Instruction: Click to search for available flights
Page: home
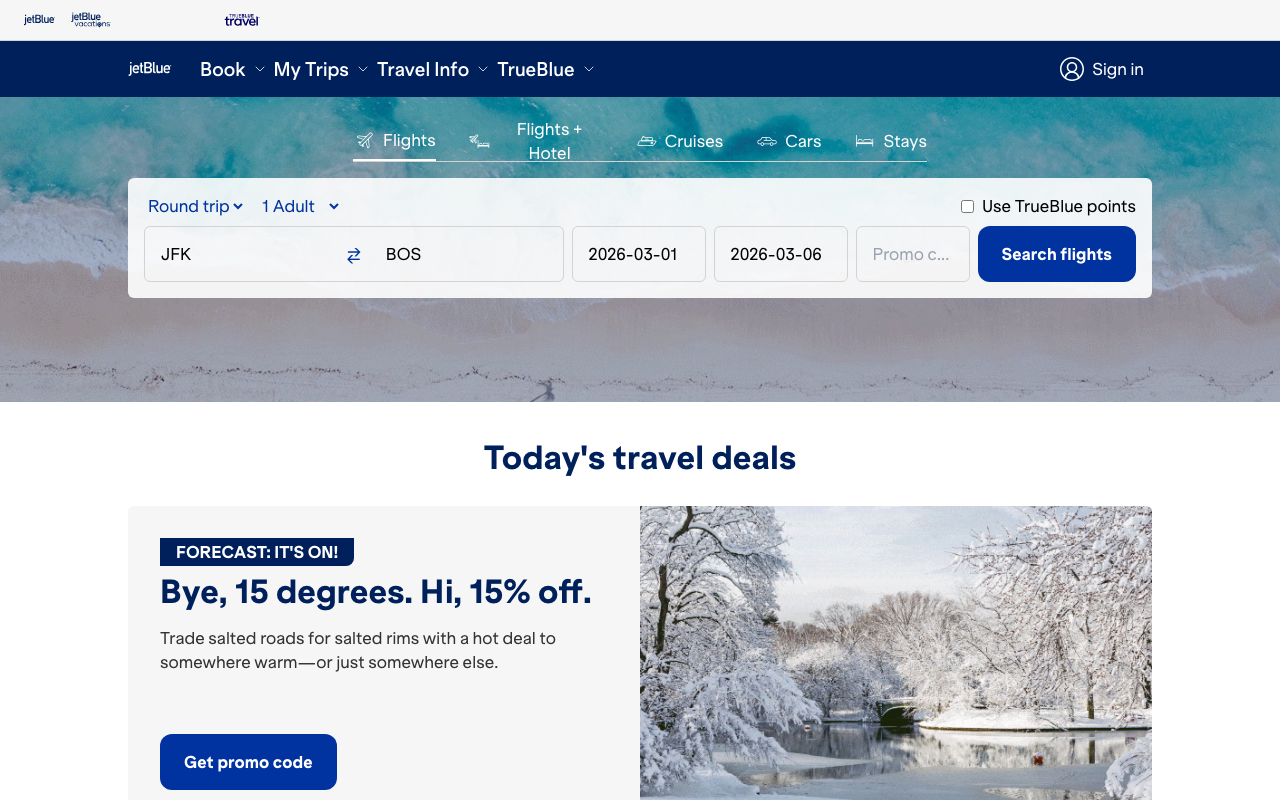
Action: click